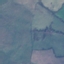
Label: Pasture